Interaction volume radius: 10 \u00c5
Interaction volume height: 15 \u00c5
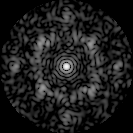
Disorder parameter: 0.6505